Brain MRI, t1w sequence, axial 2D slice.
Patient: age 44, sex F, weight 95 kg, height 1.95 m
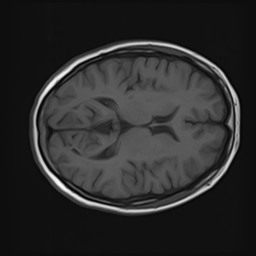